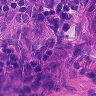
Metastatic tissue present: yes